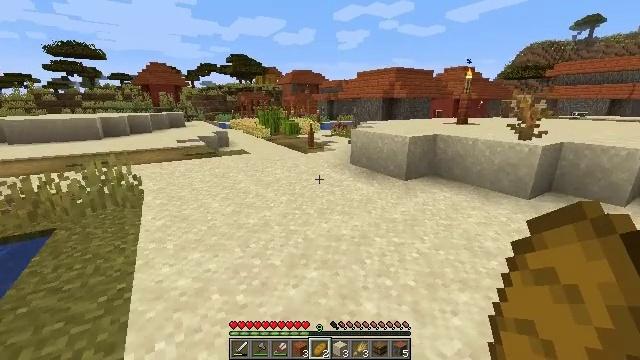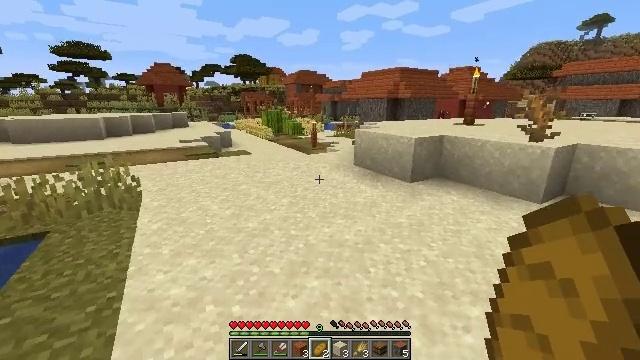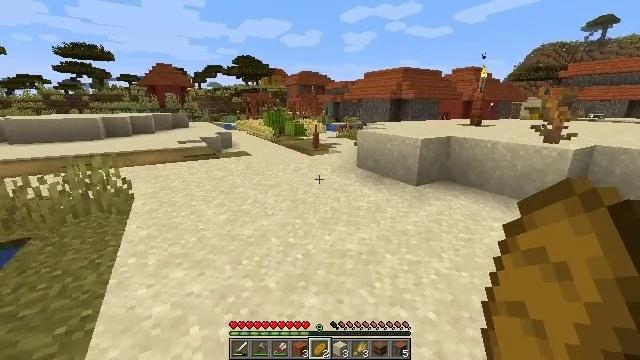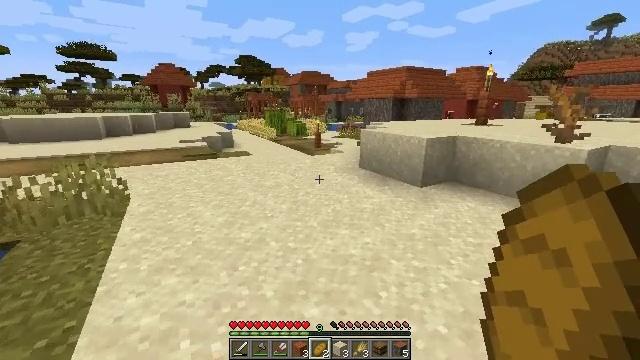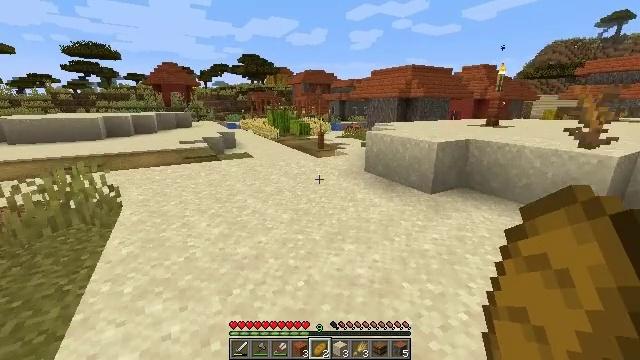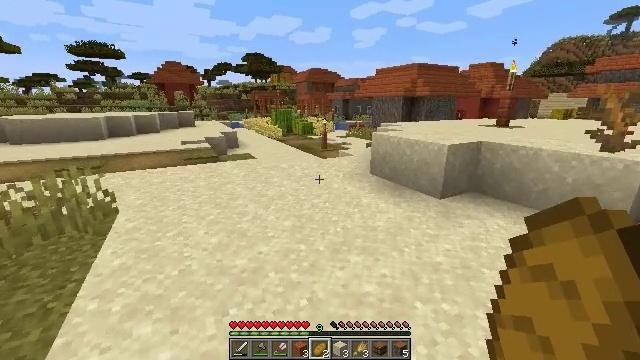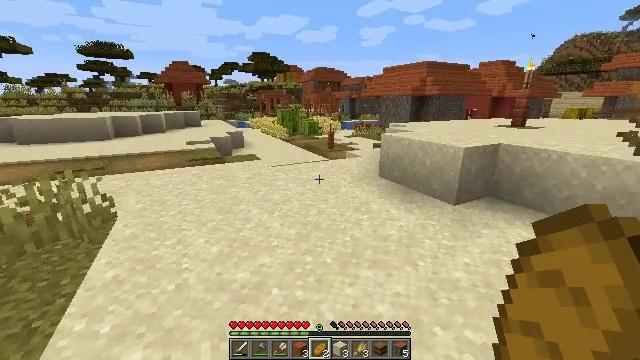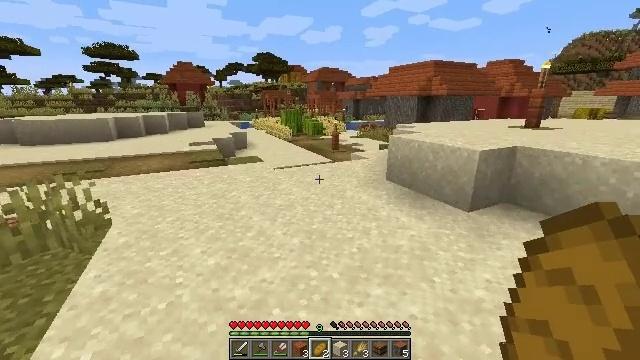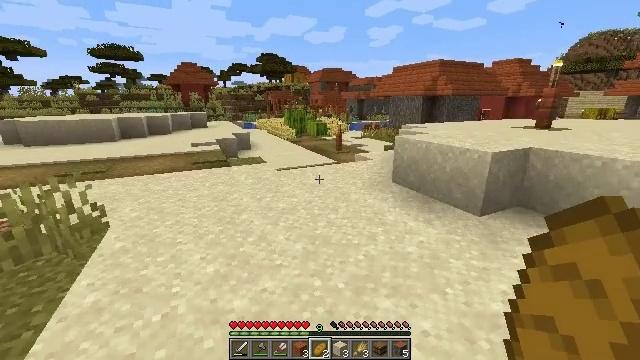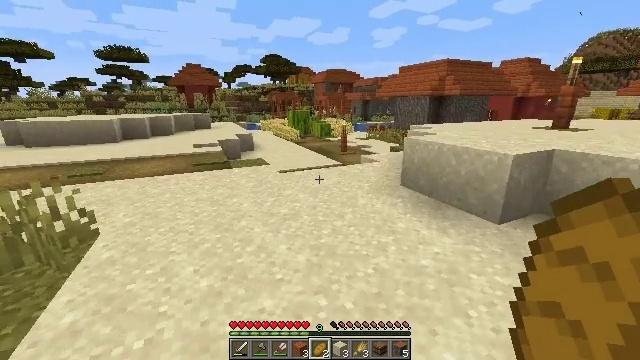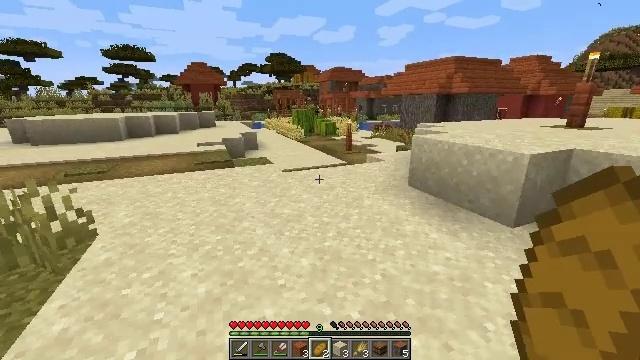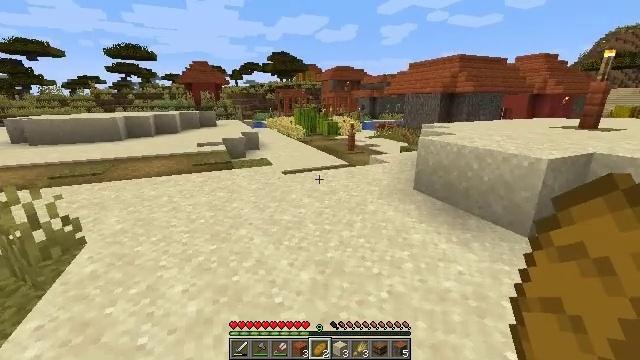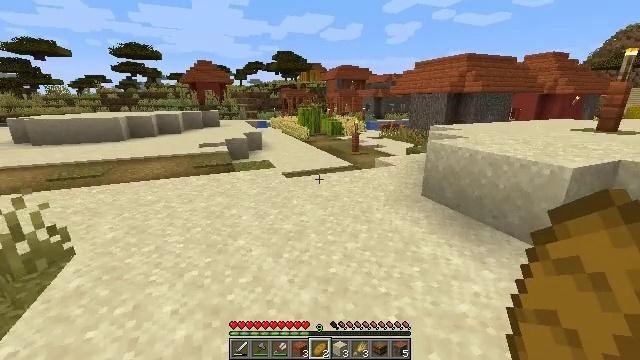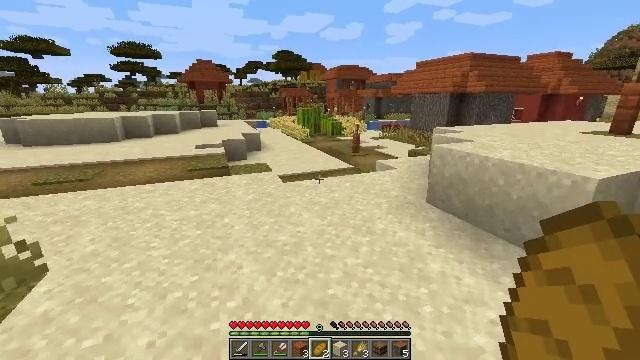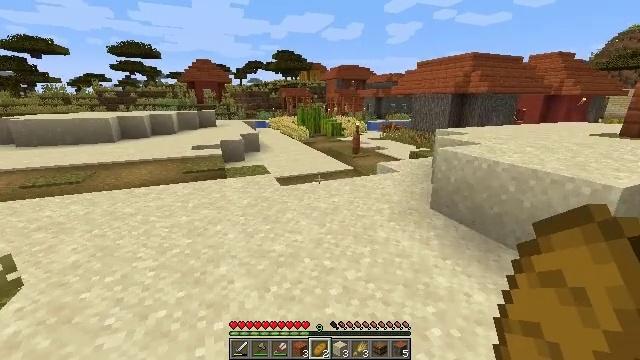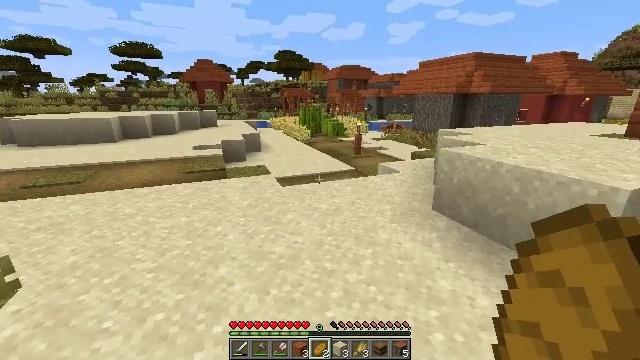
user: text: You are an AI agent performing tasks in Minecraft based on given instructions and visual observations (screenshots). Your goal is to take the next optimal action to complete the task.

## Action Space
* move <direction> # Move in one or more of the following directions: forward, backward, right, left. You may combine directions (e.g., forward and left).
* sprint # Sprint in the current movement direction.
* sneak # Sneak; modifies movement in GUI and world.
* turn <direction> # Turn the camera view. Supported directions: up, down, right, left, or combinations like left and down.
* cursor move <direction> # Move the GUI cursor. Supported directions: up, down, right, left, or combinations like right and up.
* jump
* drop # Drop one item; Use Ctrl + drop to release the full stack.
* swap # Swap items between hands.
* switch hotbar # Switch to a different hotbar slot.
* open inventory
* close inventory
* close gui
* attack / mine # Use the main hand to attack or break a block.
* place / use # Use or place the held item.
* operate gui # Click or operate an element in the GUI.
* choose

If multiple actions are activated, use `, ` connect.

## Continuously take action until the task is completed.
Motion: motion action
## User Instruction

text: Remove a bread from the inventory.
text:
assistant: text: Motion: move forward
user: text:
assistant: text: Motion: move forward
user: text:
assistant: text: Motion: move forward
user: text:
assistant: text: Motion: move forward
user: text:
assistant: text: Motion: move forward
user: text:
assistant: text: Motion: move forward, turn left
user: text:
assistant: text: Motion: move forward
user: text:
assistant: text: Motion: move forward
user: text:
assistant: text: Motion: move forward
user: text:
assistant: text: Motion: move forward, turn left
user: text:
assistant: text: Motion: move forward
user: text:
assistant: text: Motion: move forward
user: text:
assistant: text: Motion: move forward
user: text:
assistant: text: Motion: move forward
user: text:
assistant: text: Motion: move forward
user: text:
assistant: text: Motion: move forward
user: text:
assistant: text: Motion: no_op
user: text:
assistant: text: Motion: no_op
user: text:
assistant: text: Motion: no_op
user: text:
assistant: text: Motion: no_op
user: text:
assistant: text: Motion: no_op
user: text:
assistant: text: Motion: no_op
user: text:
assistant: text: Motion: no_op
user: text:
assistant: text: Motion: no_op
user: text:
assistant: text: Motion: no_op
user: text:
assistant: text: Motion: no_op
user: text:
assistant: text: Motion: no_op
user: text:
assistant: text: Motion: move forward
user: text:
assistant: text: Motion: move forward
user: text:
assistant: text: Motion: move forward